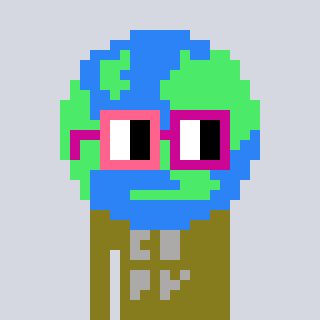
a pixel art character with square pink and red glasses, a earth-shaped head and a gunk-colored body on a cool background